Interaction volume radius: 10 \u00c5
Interaction volume height: 10 \u00c5
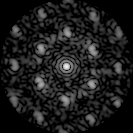
Disorder parameter: 0.4468